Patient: sex F, age 52
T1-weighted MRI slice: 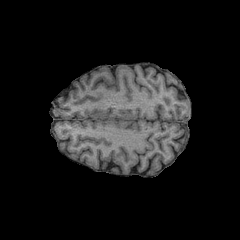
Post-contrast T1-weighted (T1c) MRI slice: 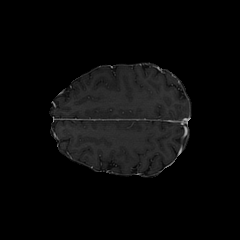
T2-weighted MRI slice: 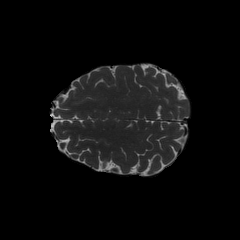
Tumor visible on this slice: no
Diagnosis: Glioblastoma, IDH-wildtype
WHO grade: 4